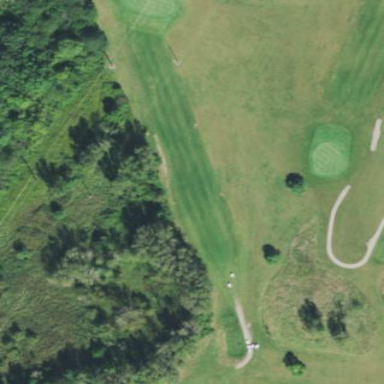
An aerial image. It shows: Golf fairway in the image.